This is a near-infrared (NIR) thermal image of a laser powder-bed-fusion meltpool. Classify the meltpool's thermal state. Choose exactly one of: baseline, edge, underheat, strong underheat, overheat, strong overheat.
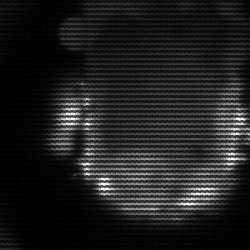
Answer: baseline